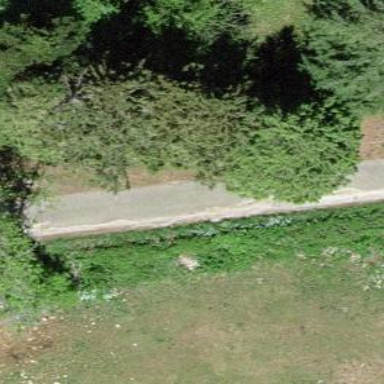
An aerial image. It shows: Unclassified road with grade 1 track type.